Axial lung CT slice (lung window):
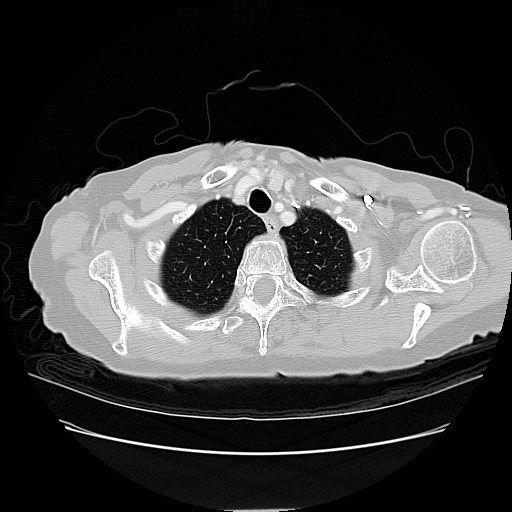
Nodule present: no